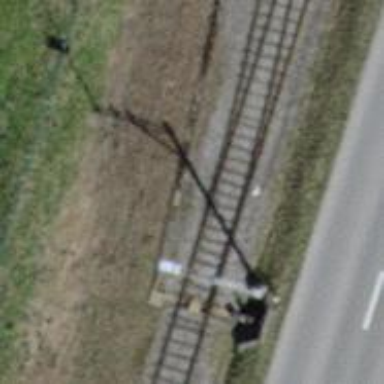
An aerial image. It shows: Railway switch.